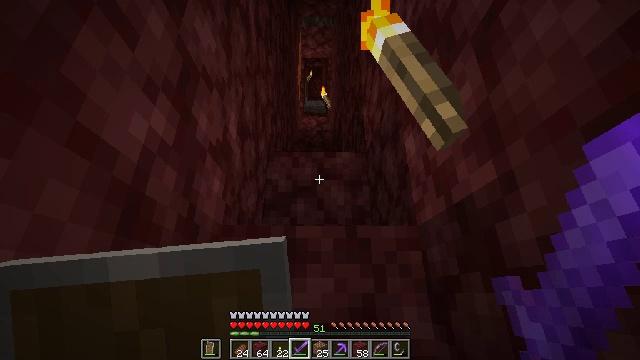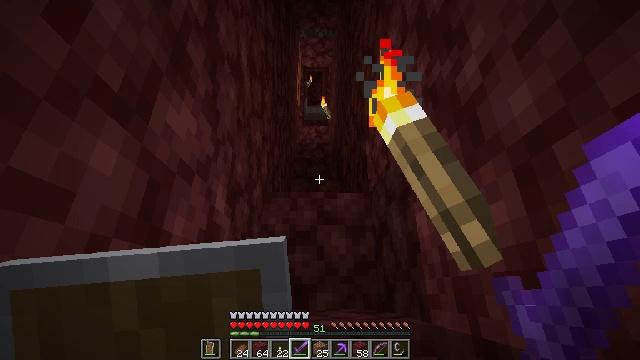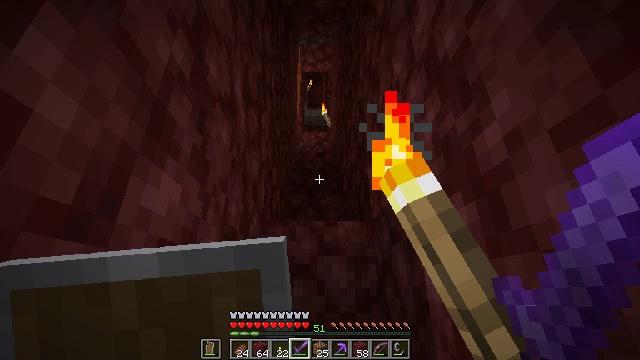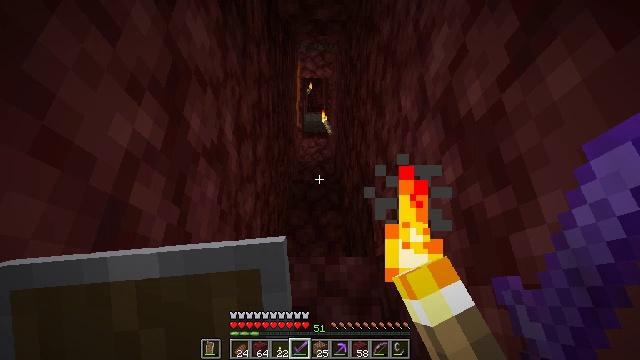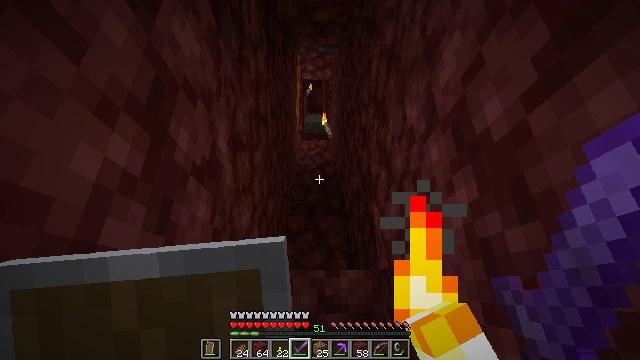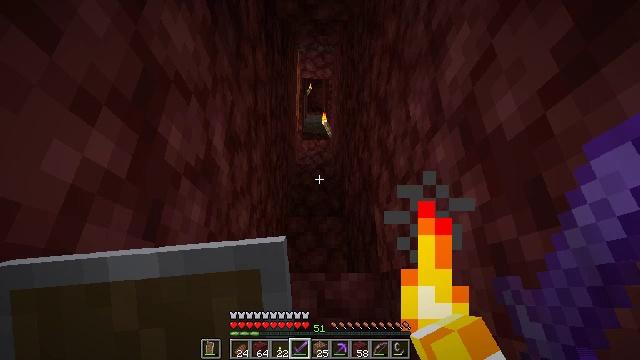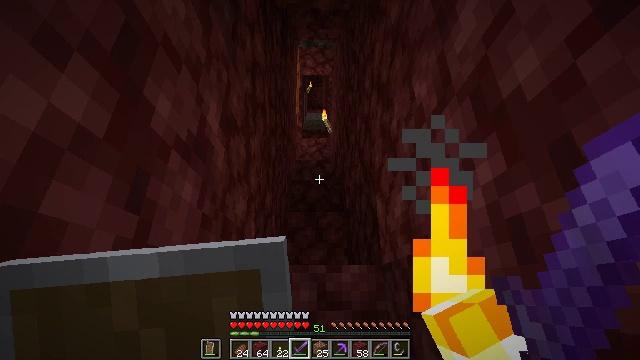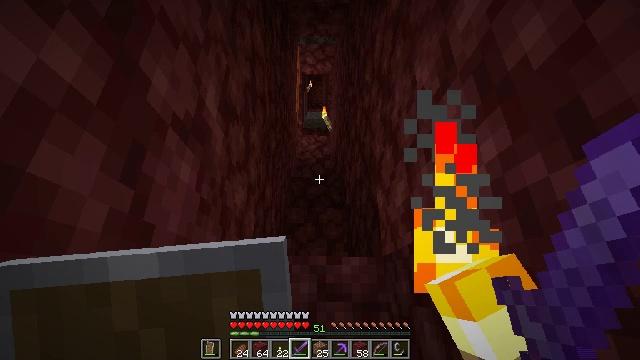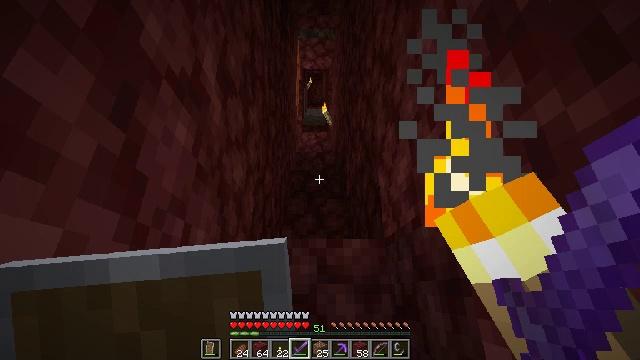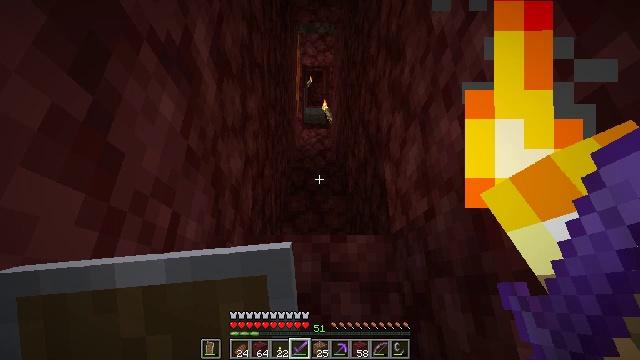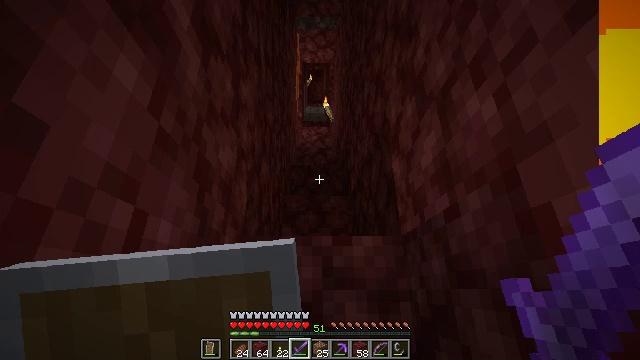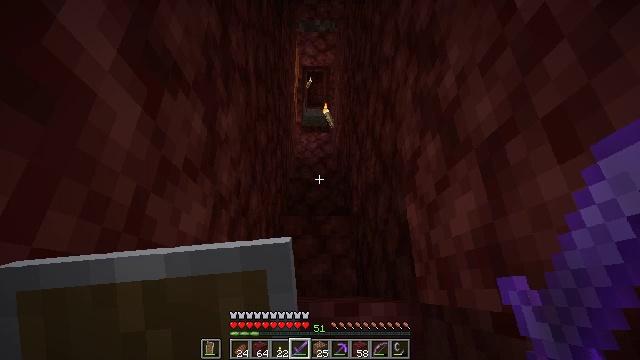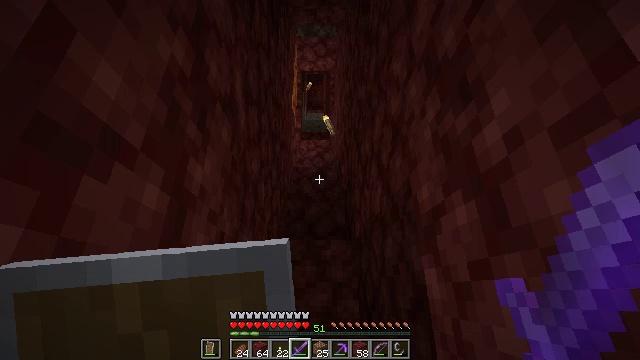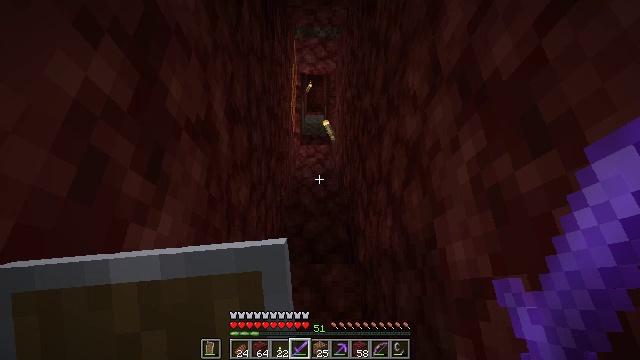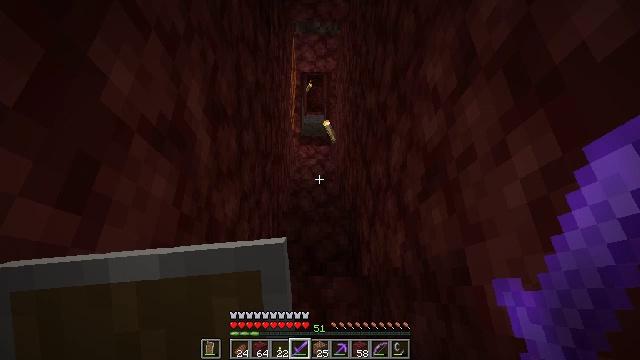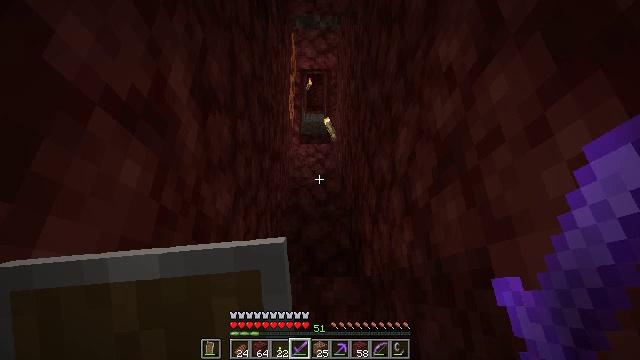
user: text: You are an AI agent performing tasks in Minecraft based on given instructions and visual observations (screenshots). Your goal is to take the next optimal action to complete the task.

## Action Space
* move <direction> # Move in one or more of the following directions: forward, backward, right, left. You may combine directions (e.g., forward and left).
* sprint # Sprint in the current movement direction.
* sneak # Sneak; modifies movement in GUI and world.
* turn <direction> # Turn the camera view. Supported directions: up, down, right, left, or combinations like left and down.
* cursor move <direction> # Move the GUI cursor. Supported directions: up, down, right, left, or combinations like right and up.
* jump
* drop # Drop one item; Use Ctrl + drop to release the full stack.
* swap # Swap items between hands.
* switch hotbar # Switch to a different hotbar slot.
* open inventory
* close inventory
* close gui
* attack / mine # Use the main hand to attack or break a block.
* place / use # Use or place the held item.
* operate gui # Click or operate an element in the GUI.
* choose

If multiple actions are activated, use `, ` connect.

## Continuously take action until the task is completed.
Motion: motion action
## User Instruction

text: Combat enemy.
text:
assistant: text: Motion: move forward, jump
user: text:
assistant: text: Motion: move forward, jump
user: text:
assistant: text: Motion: move forward, jump
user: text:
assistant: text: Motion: move forward, jump
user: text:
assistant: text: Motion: move forward, jump
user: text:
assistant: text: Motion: move forward, jump
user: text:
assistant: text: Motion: move forward, jump
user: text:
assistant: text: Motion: move forward, jump
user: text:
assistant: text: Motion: move forward, jump
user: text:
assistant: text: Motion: move forward, jump
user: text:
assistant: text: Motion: move forward, jump
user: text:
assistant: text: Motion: move forward, jump
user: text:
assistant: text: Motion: move forward, jump
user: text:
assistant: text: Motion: move forward, jump
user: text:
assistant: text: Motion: move forward, jump
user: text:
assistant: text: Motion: move forward, jump
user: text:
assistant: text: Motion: move forward, jump
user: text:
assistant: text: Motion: move forward, jump
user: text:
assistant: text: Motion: move forward, jump
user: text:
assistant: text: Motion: move forward, jump
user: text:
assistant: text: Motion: move forward, jump
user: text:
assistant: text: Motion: move forward, jump
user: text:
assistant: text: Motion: move forward, jump
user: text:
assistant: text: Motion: move forward, jump
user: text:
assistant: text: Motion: move forward, jump
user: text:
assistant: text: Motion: move forward, jump
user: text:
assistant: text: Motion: move forward, jump
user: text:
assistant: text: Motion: move forward, jump
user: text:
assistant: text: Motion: move forward, jump
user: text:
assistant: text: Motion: move forward, jump